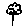
Label: flower